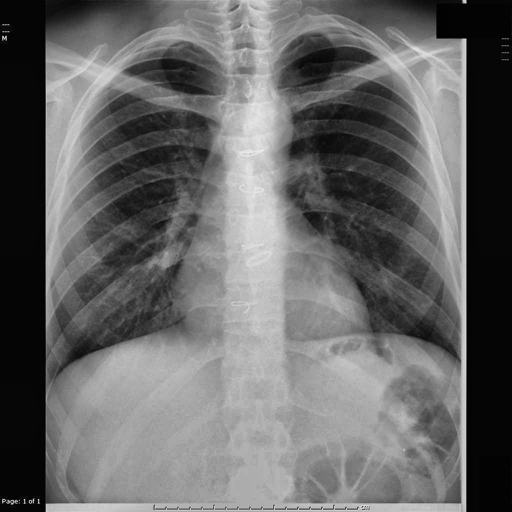
Finding: TUBERCULOSIS